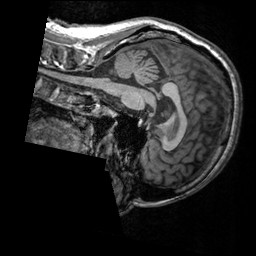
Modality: T1w
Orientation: sagittal
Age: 56
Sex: male
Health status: healthy
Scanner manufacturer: siemens
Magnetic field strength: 3 T
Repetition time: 2.3 s
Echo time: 0.00303 s